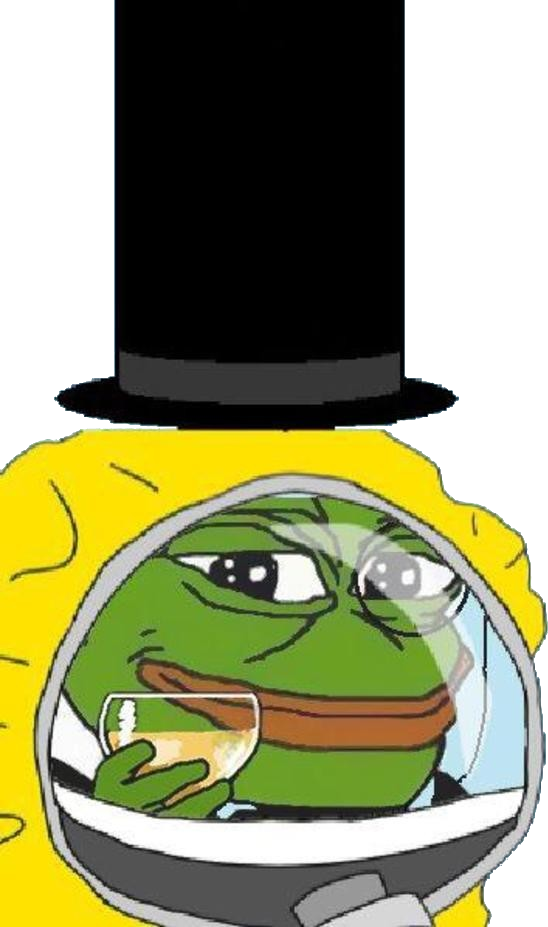
Label: 5_Pepe